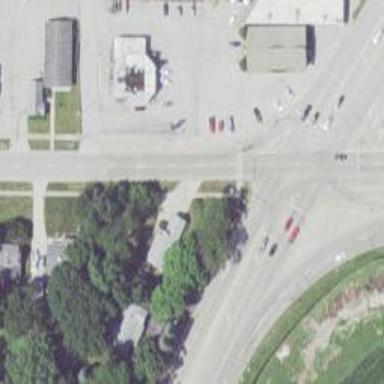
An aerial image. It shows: Marked road crossing.